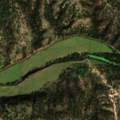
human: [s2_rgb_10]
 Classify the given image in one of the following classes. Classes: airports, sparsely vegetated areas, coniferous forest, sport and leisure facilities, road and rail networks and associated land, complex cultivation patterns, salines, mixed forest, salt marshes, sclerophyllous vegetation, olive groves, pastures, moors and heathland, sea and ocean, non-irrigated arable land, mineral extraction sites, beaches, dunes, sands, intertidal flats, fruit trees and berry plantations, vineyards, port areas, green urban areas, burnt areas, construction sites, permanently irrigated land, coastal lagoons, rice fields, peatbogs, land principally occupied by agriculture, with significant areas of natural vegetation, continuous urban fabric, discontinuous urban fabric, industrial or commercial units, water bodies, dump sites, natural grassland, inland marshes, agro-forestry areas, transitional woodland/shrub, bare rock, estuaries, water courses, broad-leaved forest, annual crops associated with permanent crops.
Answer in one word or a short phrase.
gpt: rice fields, agro-forestry areas, broad-leaved forest, mixed forest